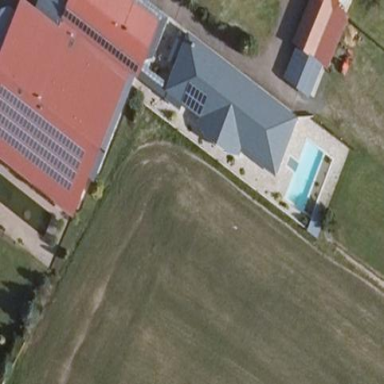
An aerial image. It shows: House that serves as hotel for tourists.